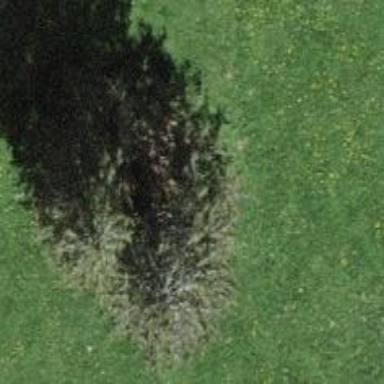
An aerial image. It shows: Single tag "natural: tree."